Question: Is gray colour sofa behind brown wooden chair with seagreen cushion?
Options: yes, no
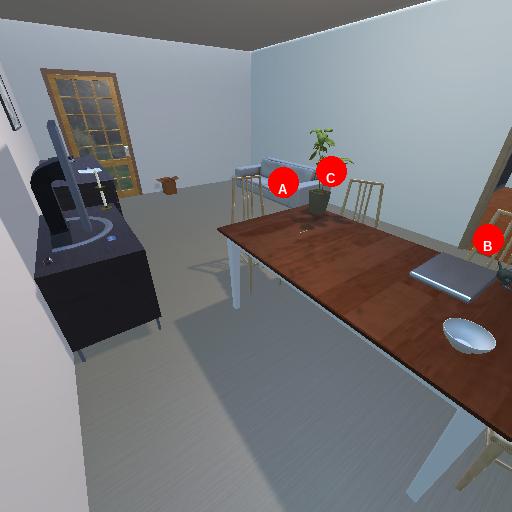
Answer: yes